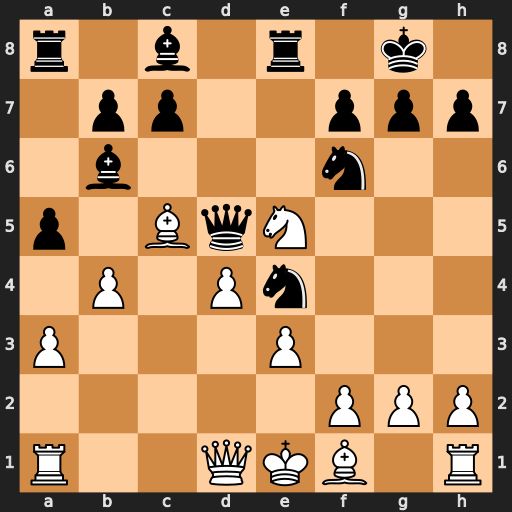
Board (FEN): r1b1r1k1/1pp2ppp/1b3n2/p1BqN3/1P1Pn3/P3P3/5PPP/R2QKB1R
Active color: w
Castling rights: KQ
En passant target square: -
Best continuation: Bc4 Rxe5 Bxd5